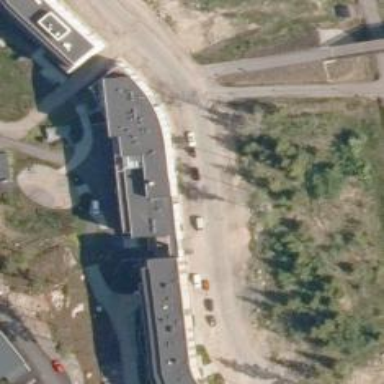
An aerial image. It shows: Asphalt service road leading through building passage tunnel.